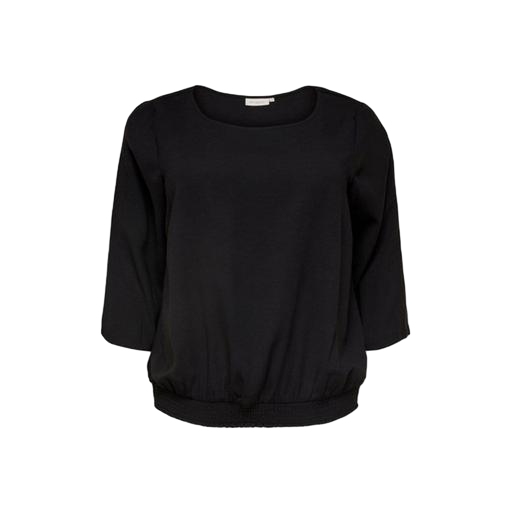
black three-quarter-sleeve top only macy, black raglan-sleeve blouse, black three-quarter-sleeve scoop-neck t-shirt only macy, white background